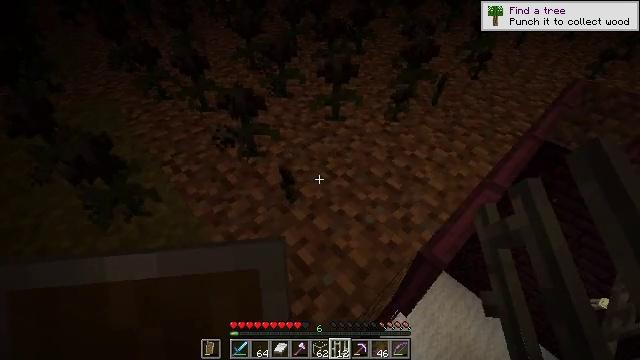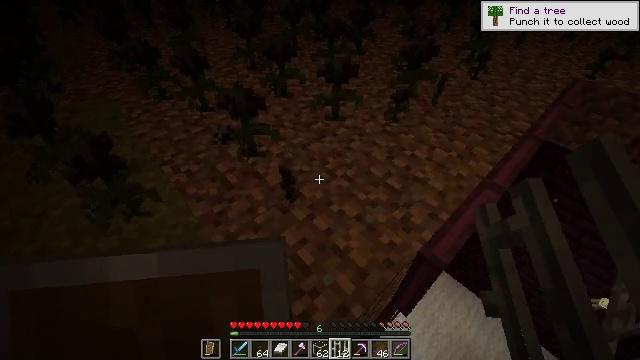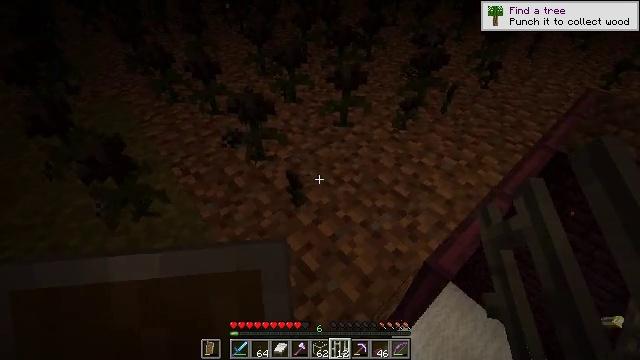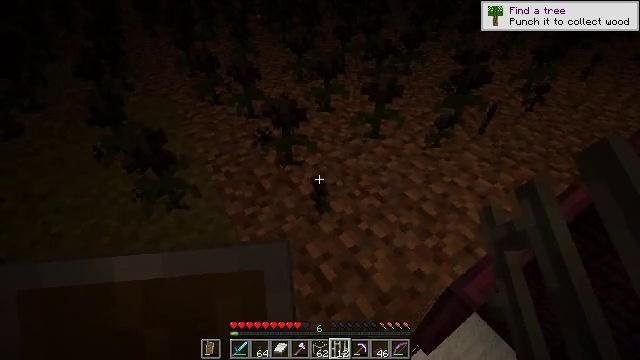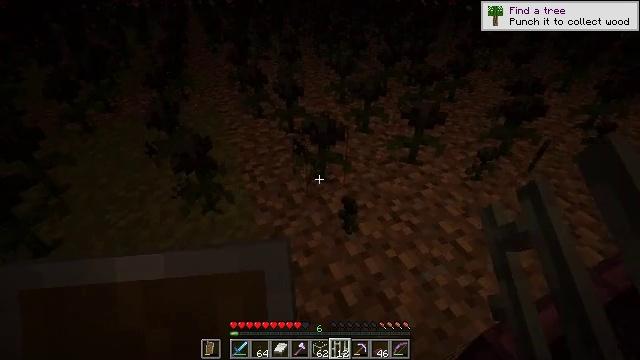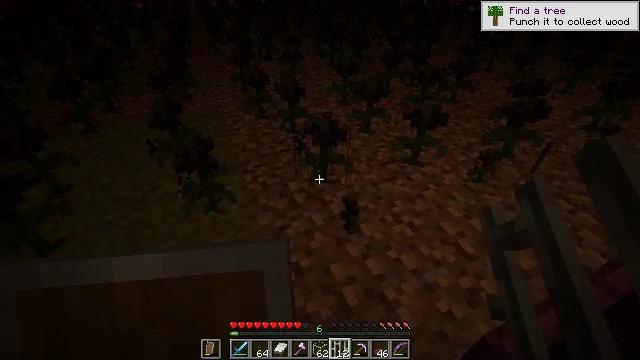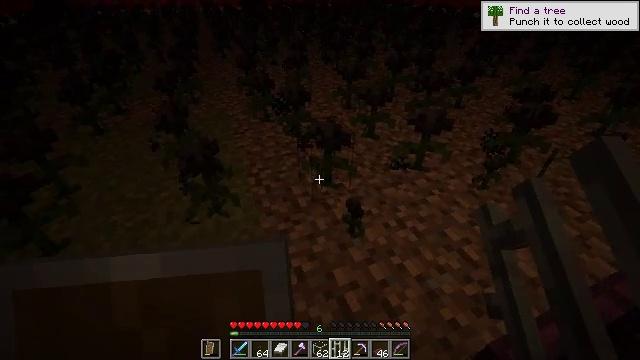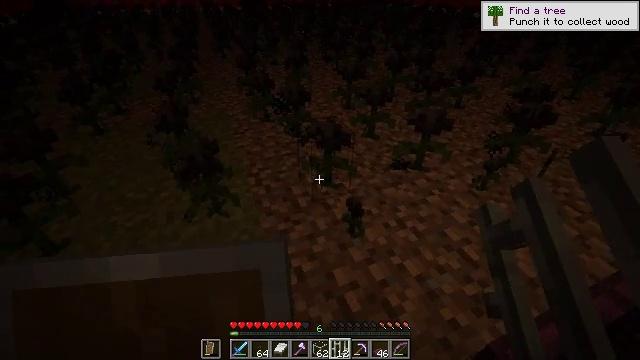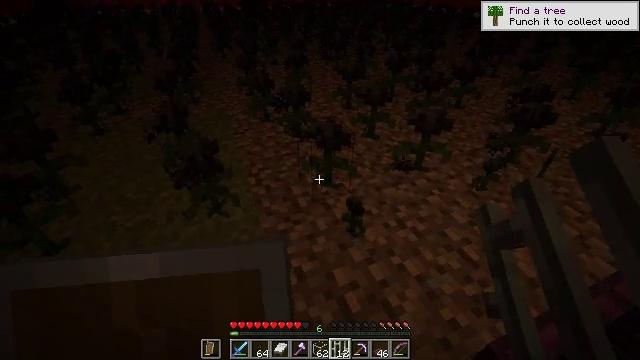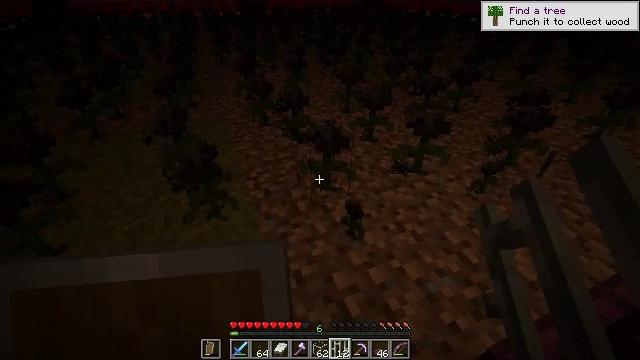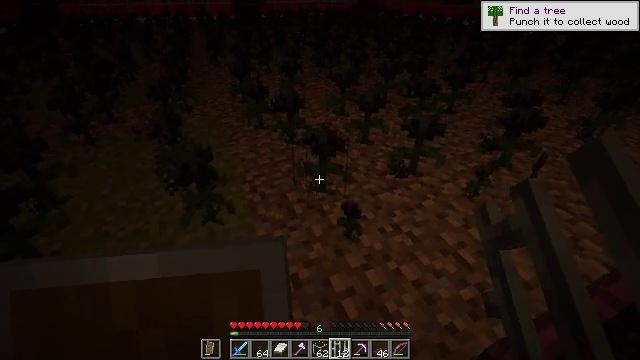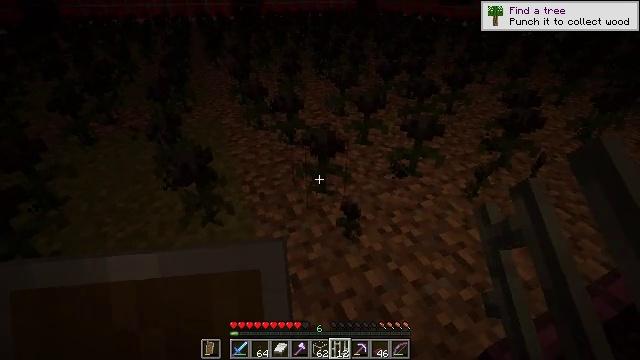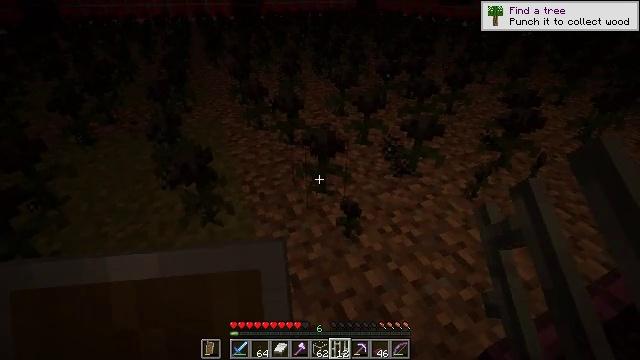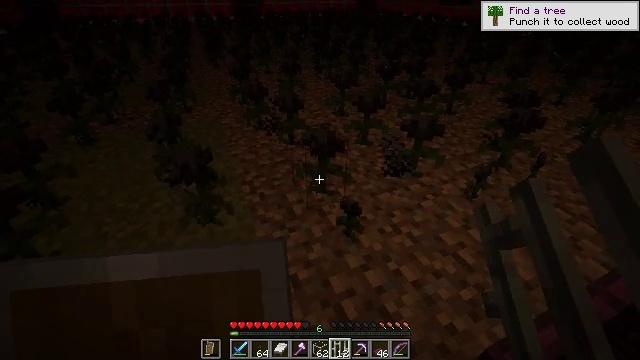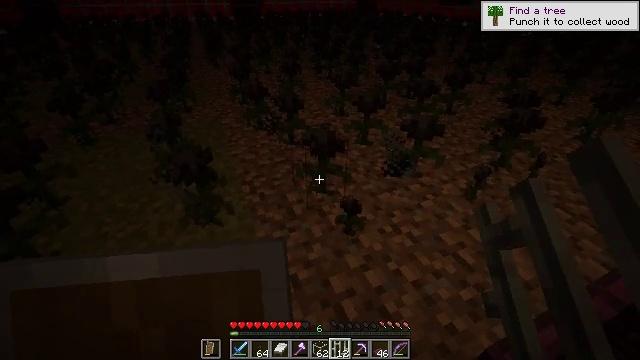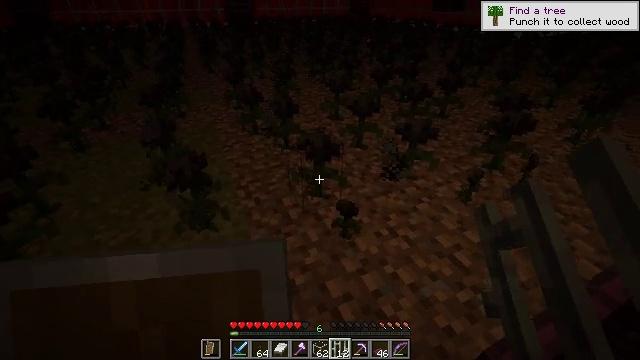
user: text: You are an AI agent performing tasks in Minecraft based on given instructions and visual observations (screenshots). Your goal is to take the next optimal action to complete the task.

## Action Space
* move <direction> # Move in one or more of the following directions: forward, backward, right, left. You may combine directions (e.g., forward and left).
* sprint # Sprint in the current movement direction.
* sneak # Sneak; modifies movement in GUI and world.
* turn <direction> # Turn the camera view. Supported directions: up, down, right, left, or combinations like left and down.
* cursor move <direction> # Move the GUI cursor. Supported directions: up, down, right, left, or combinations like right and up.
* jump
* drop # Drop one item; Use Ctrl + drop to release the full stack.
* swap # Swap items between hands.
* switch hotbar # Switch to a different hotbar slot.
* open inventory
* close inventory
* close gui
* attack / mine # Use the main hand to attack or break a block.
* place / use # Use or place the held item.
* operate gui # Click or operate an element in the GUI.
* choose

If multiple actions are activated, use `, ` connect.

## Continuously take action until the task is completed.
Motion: motion action
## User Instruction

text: Mine the wither rose for crafting.
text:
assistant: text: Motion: no_op
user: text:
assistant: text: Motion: turn left and up
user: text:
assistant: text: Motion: turn left and up
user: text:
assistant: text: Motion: turn left and up
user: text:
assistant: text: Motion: no_op
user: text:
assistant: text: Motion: turn left
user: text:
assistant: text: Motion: no_op
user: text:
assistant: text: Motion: no_op
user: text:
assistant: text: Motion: no_op
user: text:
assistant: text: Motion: turn right
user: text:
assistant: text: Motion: no_op
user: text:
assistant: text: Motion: no_op
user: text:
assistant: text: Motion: no_op
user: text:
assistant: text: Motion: no_op
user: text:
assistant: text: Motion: turn right
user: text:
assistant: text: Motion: turn right and up
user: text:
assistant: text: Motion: turn right and up
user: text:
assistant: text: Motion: turn right and up
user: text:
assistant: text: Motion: turn right and up
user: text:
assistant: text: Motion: turn right and up
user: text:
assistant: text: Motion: turn up
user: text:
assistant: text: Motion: no_op
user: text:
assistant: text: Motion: no_op
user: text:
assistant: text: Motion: no_op
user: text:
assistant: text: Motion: no_op
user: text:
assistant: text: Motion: no_op
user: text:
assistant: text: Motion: no_op
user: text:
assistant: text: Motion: no_op
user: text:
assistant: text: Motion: no_op
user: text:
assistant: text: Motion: turn left and down